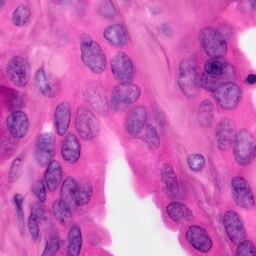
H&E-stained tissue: Pancreatic